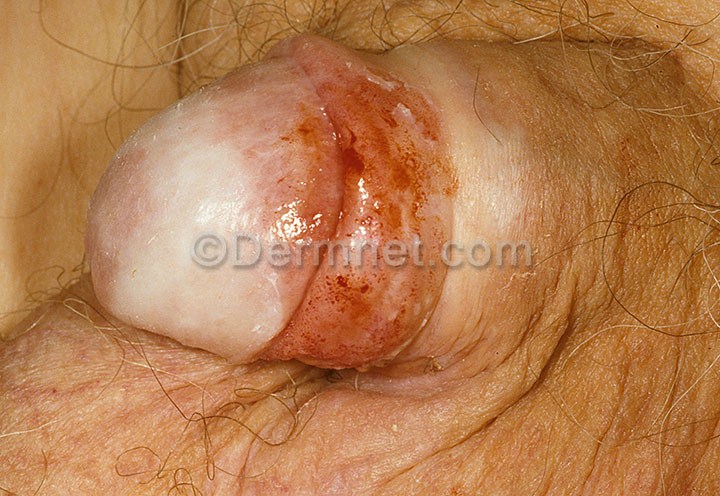
Disease: Psoriasis pictures Lichen Planus and related diseases